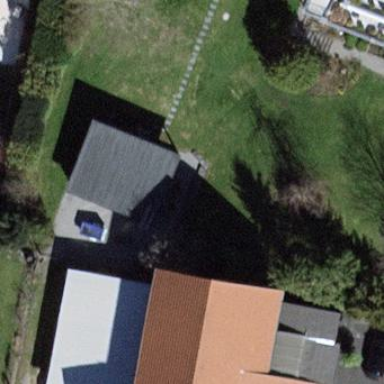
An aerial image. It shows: Garage.